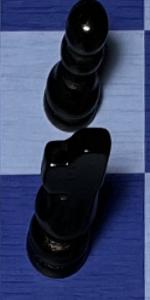
Label: Knight_Black